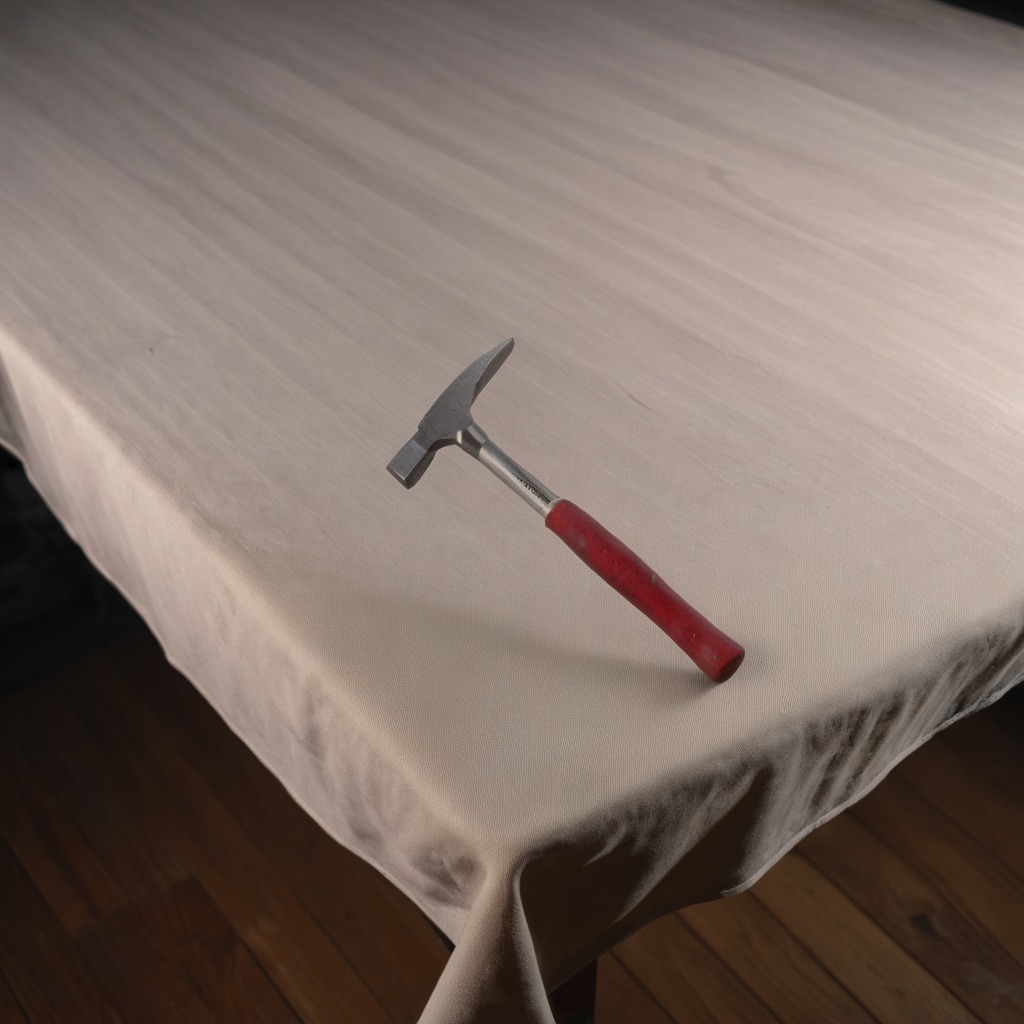
A hammer is lying on the wooden table.